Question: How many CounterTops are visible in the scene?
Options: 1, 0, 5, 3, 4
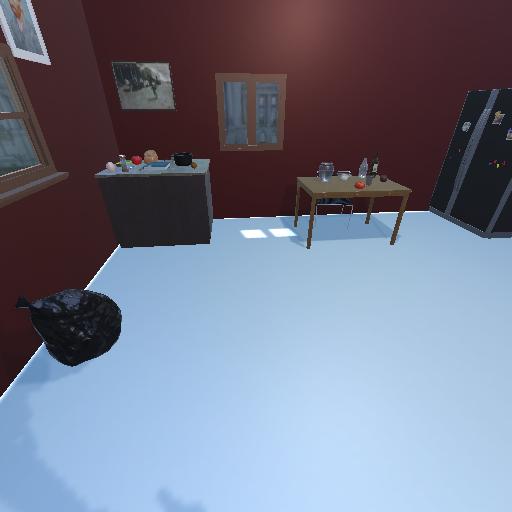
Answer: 1